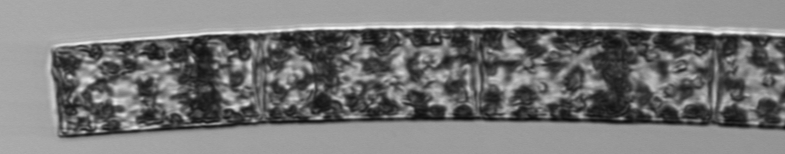
Label: Guinardia_flaccida